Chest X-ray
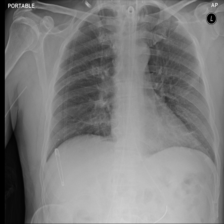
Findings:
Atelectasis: negative
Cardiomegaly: negative
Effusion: negative
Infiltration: negative
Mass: negative
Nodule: negative
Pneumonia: negative
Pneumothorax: negative
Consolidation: negative
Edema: negative
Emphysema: negative
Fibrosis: negative
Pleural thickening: negative
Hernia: negative